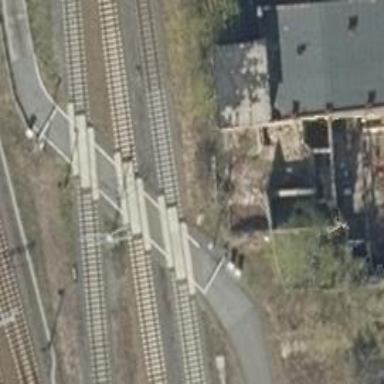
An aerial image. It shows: Railway level crossing.